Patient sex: M
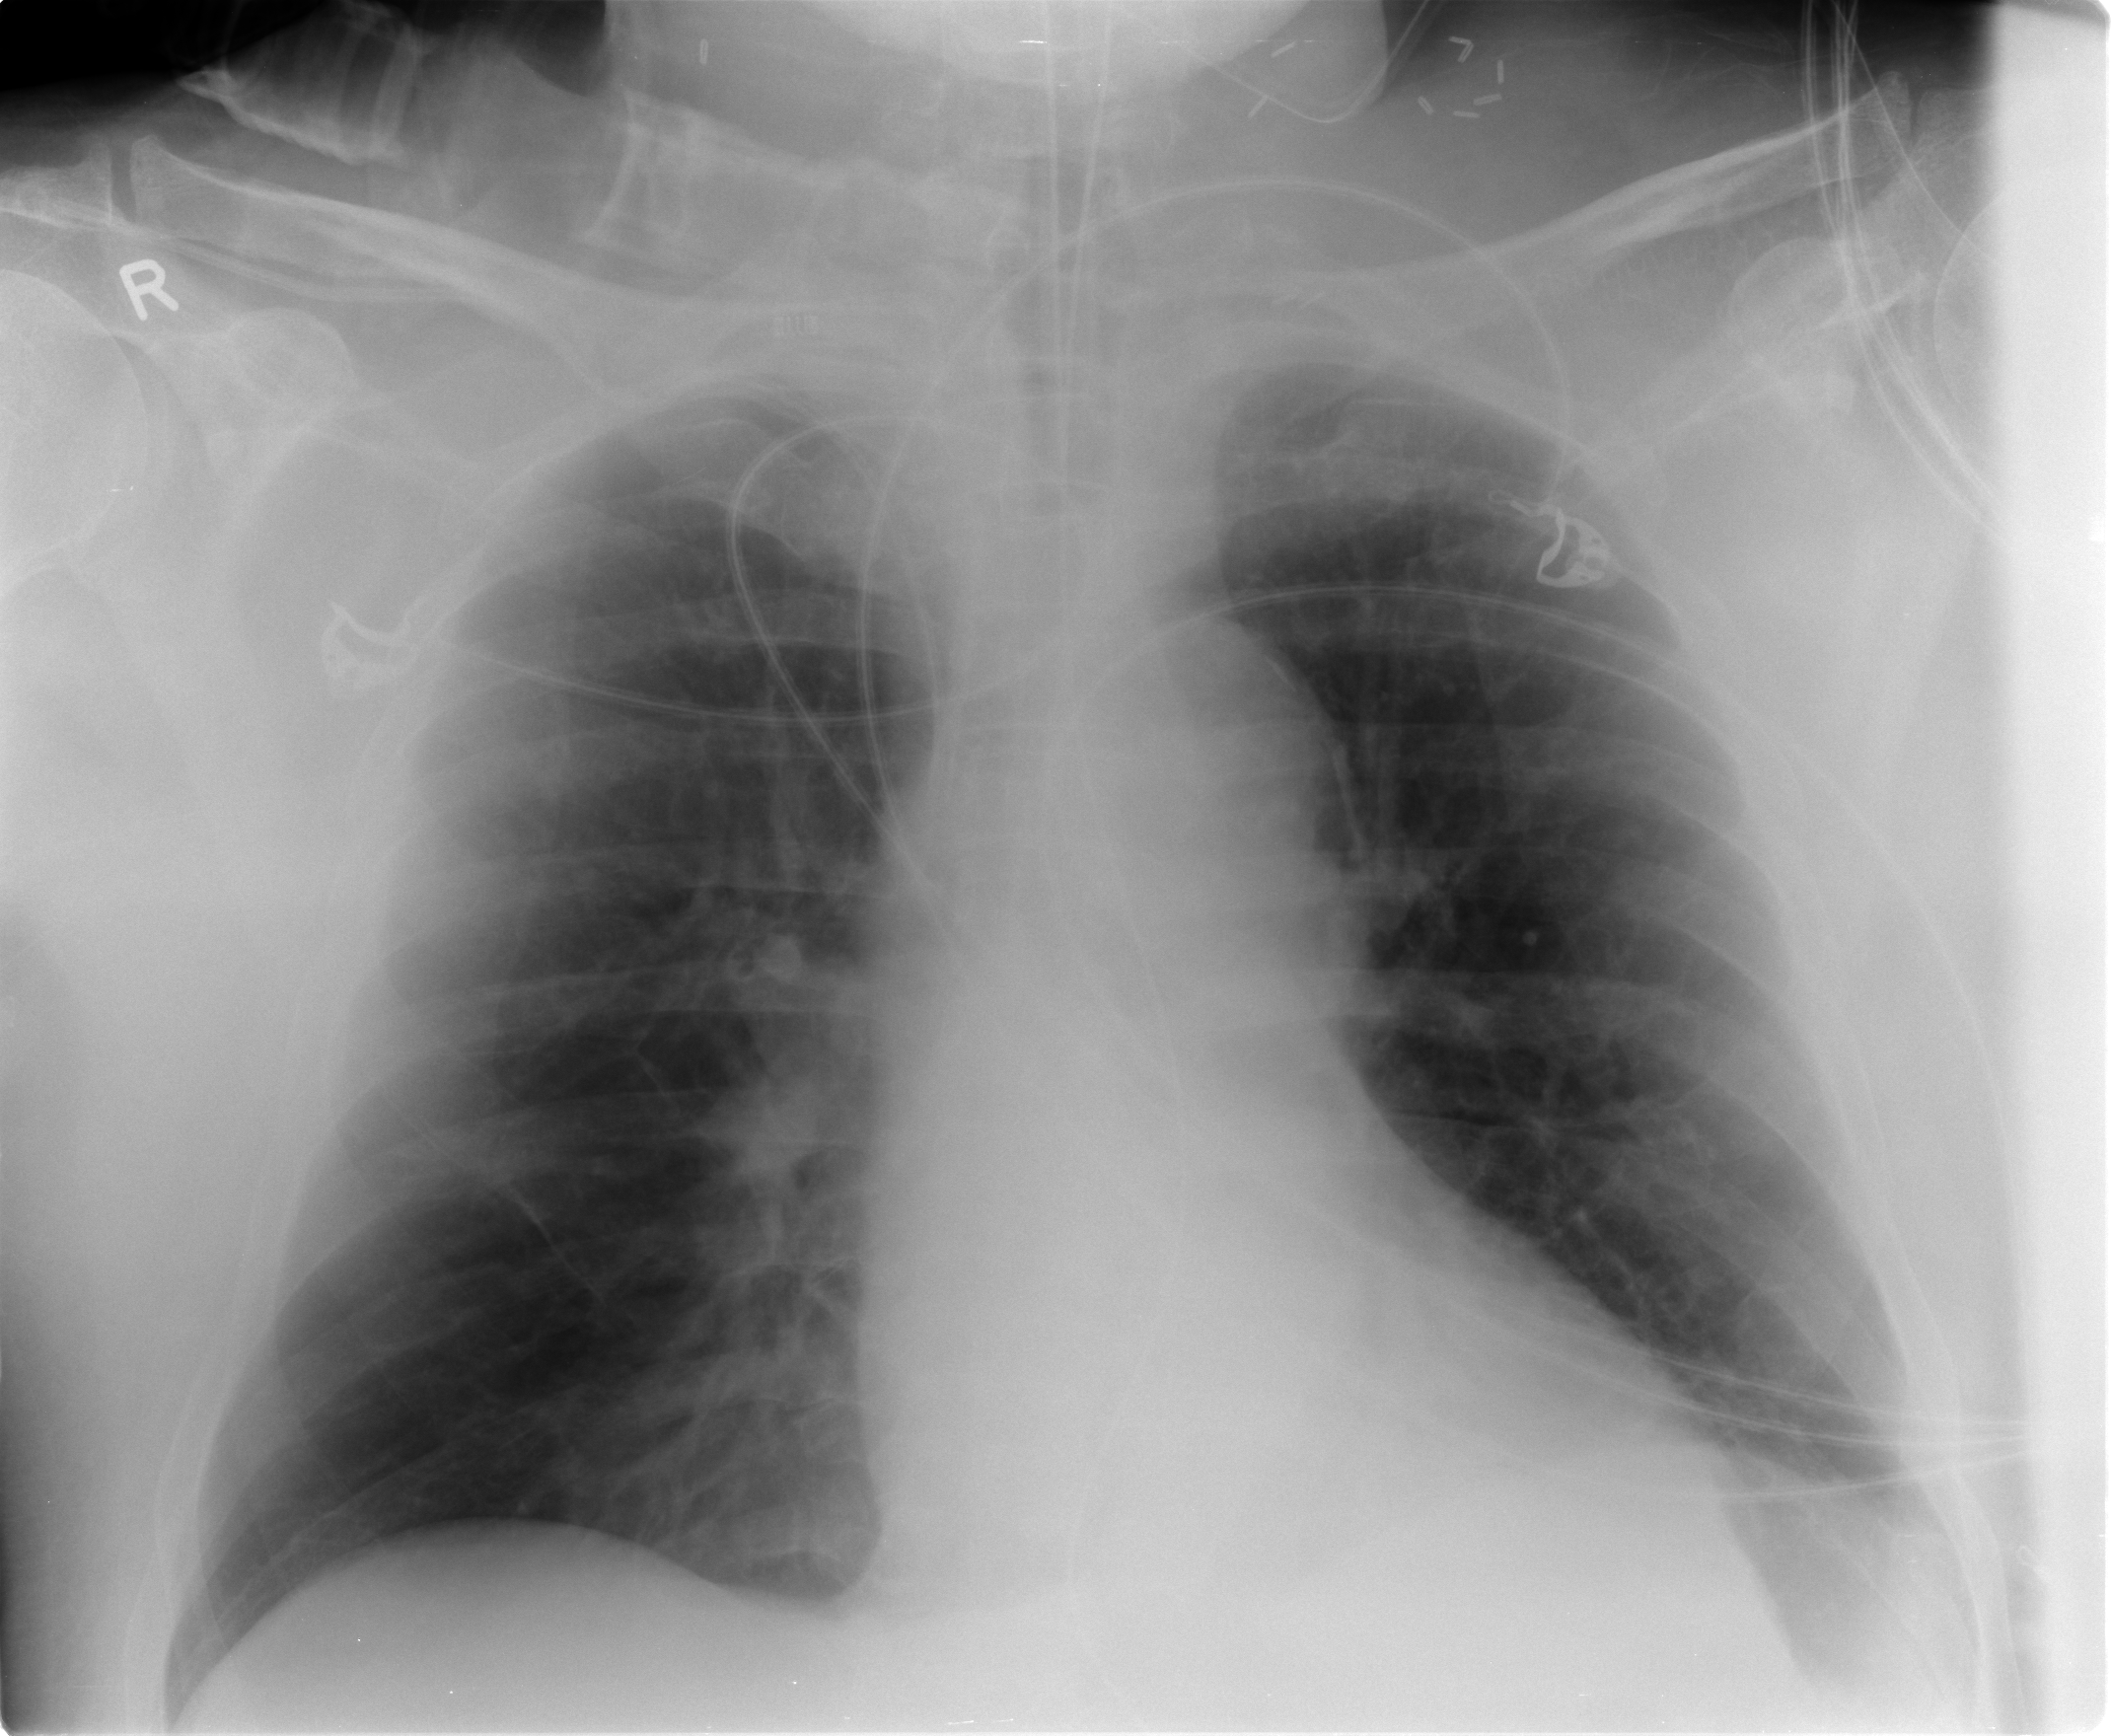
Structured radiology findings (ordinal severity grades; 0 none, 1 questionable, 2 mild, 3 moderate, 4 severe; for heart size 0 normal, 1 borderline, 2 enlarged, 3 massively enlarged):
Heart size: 2
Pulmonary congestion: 0
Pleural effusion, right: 0
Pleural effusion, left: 0
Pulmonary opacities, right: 0
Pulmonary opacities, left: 0
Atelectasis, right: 2
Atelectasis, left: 2